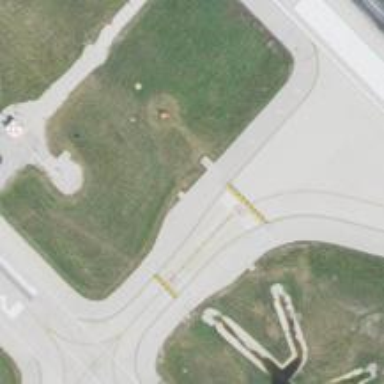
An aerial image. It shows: Image of taxiway at airport.